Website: crate-barrel
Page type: delivery-shipping
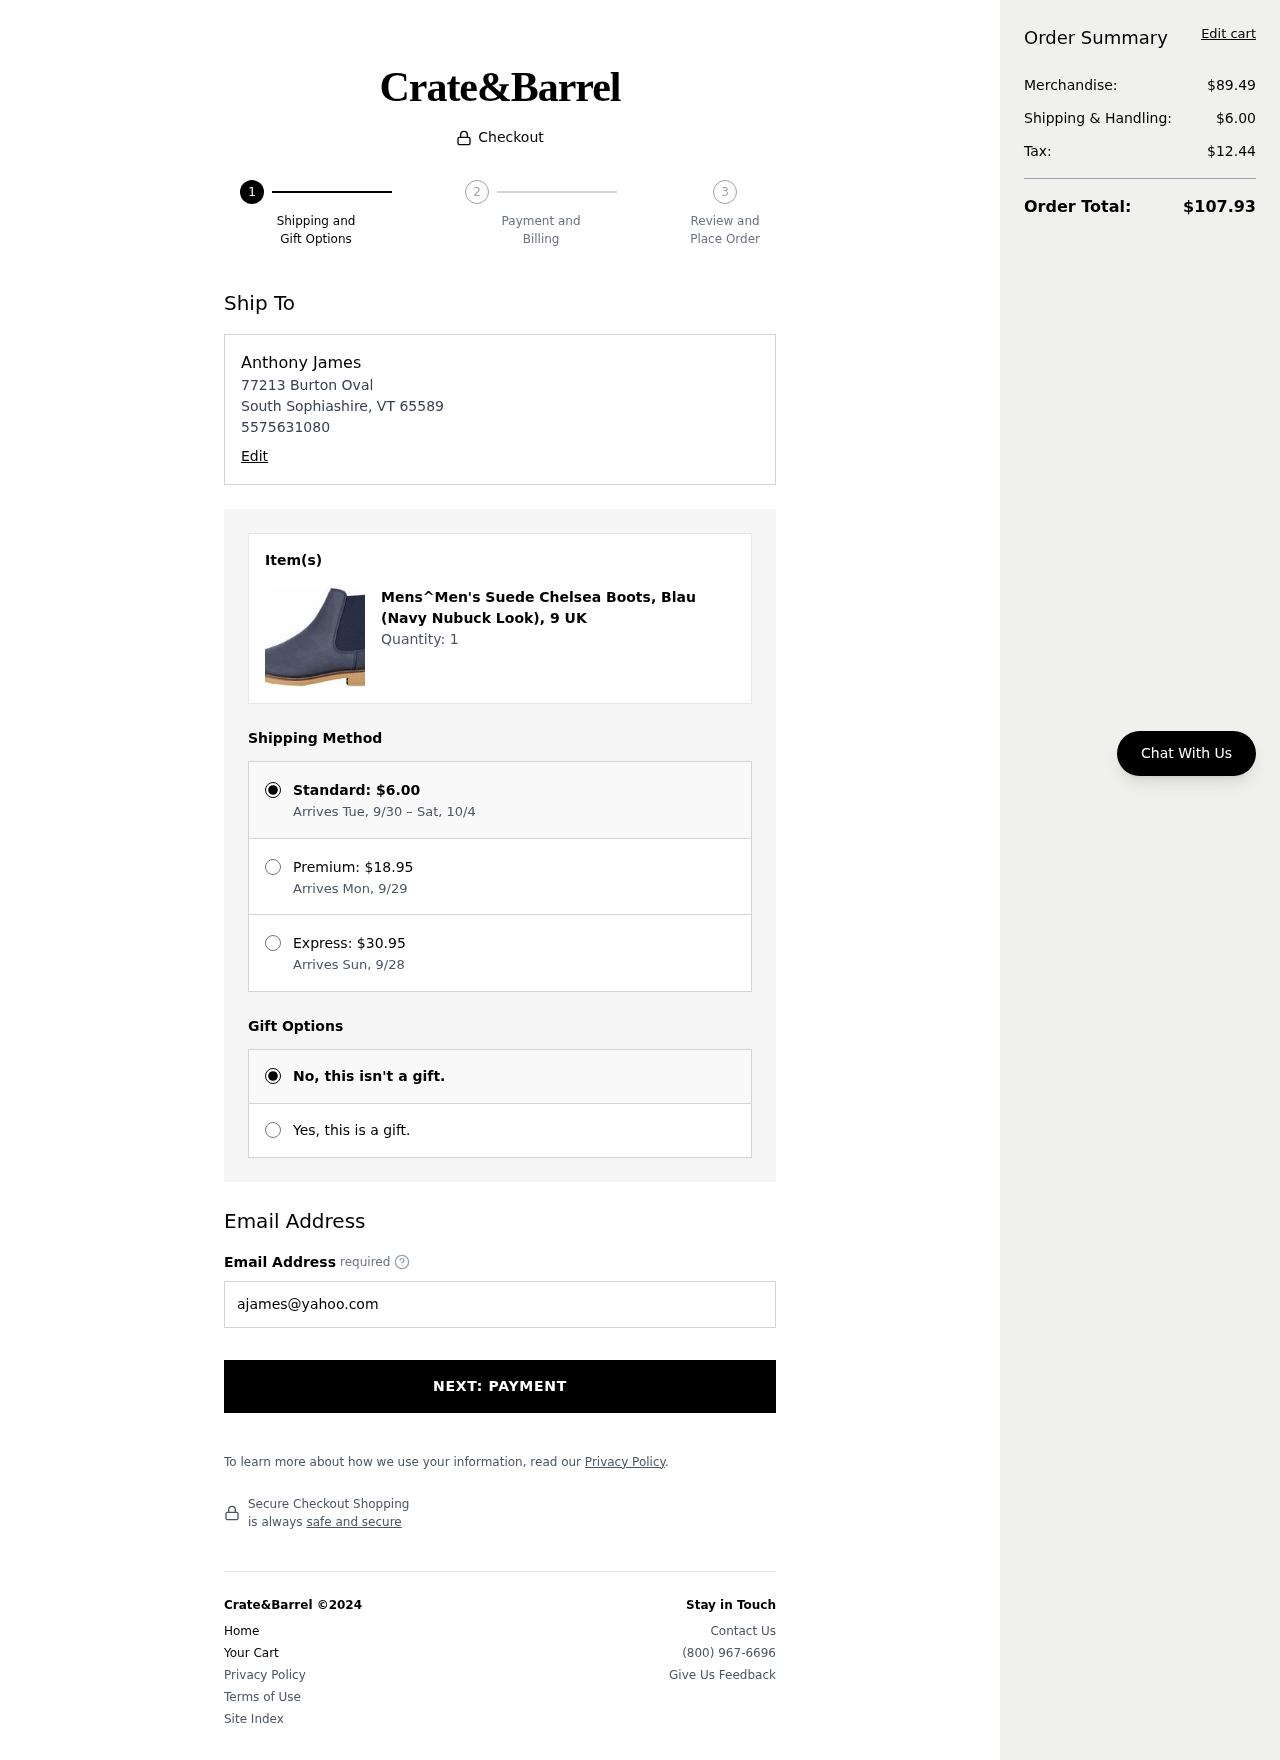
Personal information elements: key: PII_EMAIL
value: ajames@yahoo.com
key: PII_FULLNAME
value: Anthony James
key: PII_PHONE
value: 5575631080
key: PII_STREET
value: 77213 Burton Oval
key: PII_CITY_STATE_ZIP
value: South Sophiashire, VT 65589
Product elements: key: PRODUCT1_NAME
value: Mens^Men's Suede Chelsea Boots, Blau (Navy Nubuck Look), 9 UK
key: PRODUCT1_QUANTITY
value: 1
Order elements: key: ORDER_SHIPPING_COST
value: $6.00
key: ORDER_SHIPPING_DATE
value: Arrives Tue, 9/30 – Sat, 10/4
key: ORDER_PREMIUM_SHIPPING
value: $18.95
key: ORDER_PREMIUM_DATE
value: Arrives Mon, 9/29
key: ORDER_EXPRESS_SHIPPING
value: $30.95
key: ORDER_EXPRESS_DATE
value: Arrives Sun, 9/28
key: ORDER_SUBTOTAL
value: $89.49
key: ORDER_TAX
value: $12.44
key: ORDER_TOTAL
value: $107.93